Interaction volume radius: 5 \u00c5
Interaction volume height: 40 \u00c5
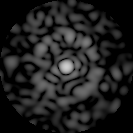
Disorder parameter: 0.7629